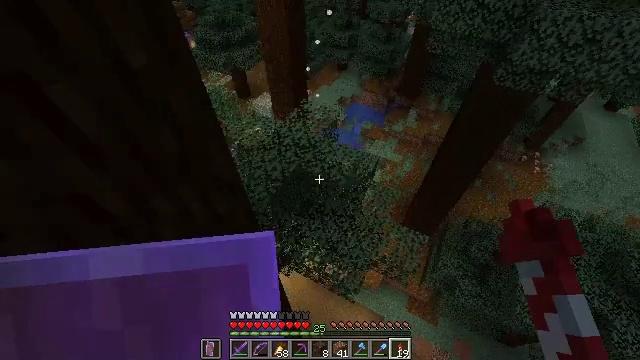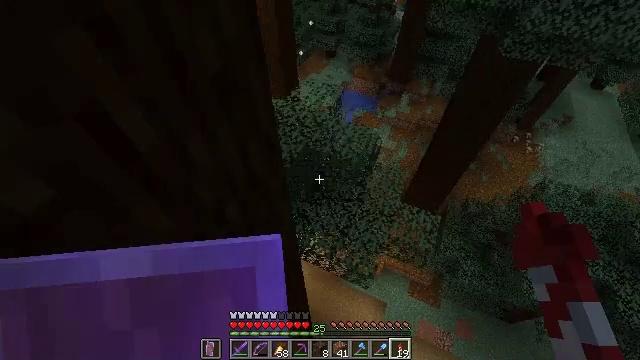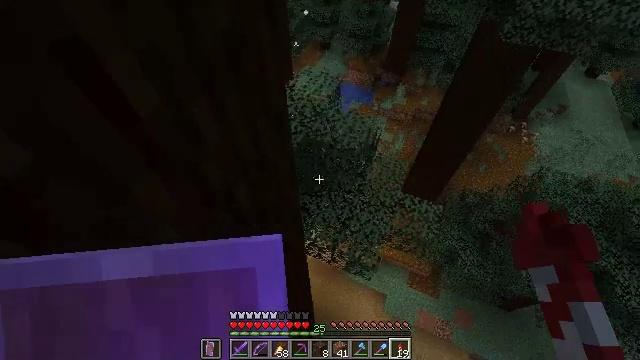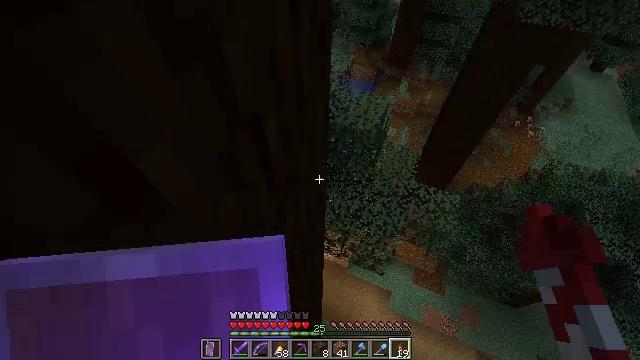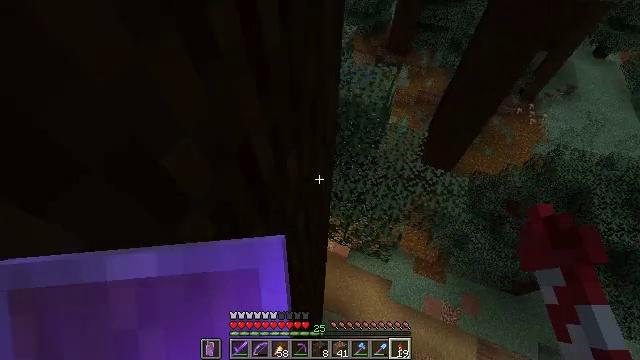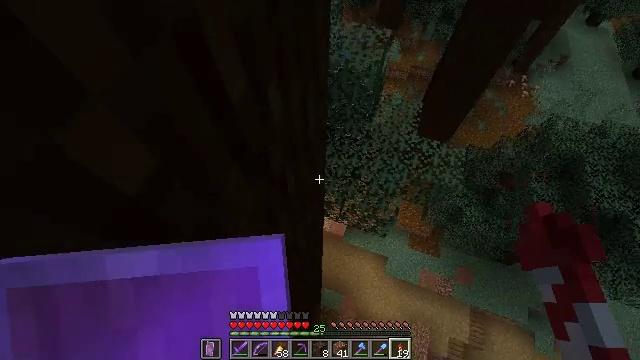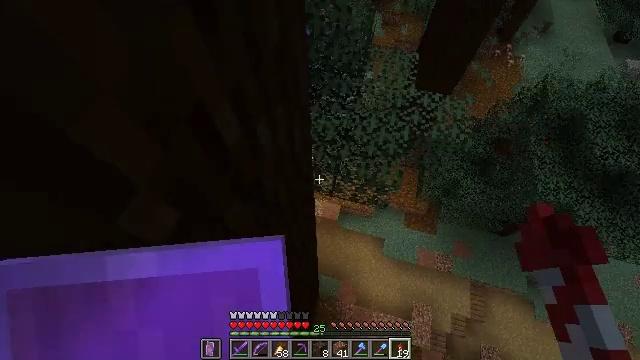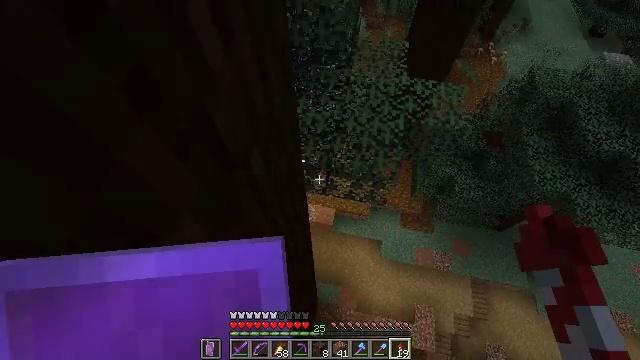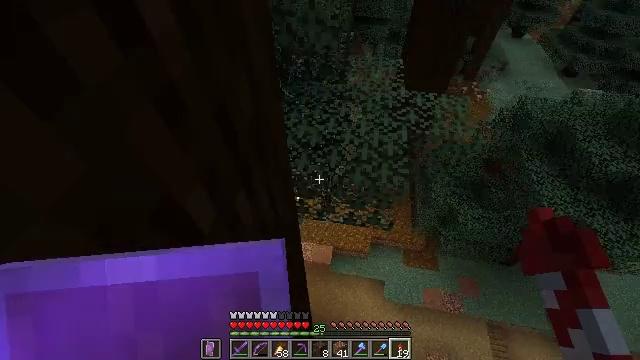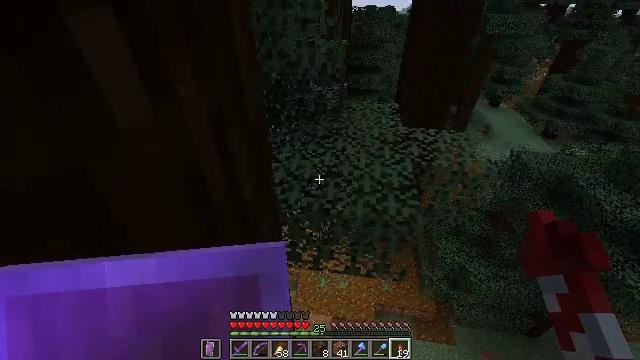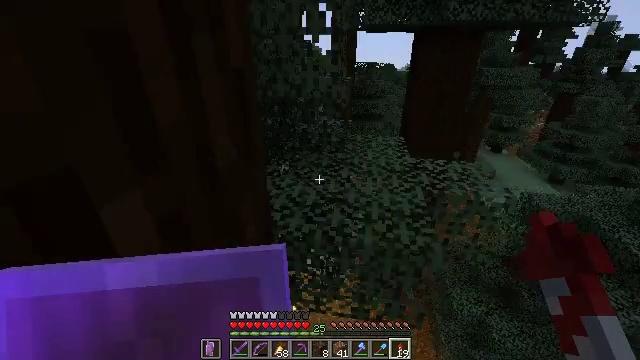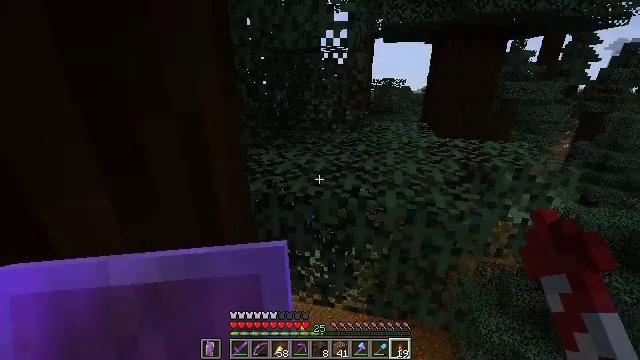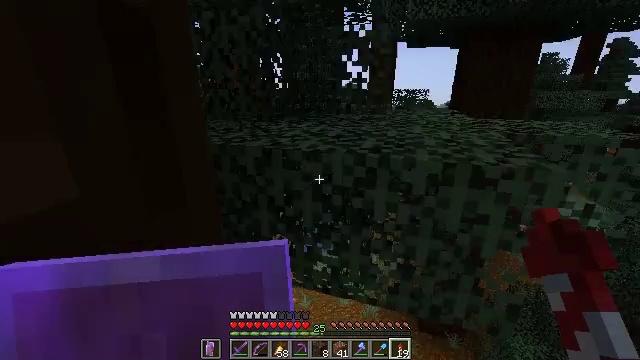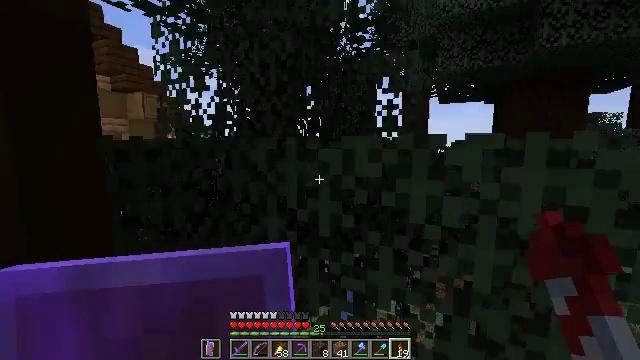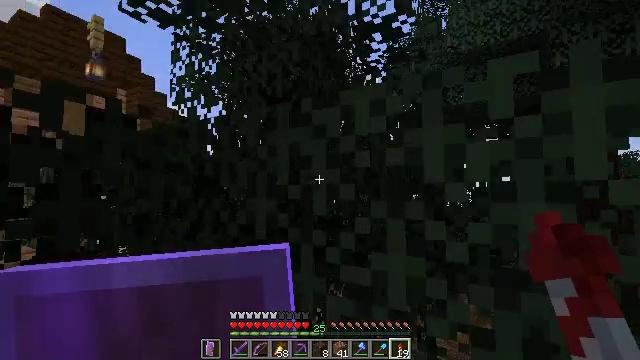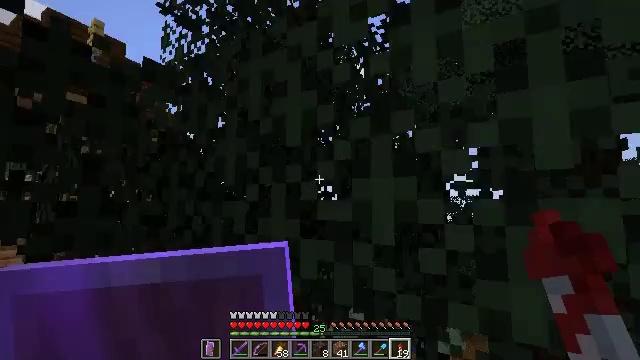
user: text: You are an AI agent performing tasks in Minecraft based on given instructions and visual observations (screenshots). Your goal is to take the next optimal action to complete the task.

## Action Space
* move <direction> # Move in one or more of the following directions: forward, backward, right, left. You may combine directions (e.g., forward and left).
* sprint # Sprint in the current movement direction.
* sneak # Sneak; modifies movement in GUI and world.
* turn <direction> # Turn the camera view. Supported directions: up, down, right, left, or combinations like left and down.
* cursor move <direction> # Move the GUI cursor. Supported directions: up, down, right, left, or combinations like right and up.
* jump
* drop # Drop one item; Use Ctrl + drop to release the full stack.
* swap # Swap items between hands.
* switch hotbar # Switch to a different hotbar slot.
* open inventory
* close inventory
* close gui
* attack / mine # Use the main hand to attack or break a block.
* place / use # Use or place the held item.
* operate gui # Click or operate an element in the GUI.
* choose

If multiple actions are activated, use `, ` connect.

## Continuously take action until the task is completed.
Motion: motion action
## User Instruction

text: Collect spruce leaves for landscaping.
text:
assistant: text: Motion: turn right and down
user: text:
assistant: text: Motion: turn right and down
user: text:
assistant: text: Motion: no_op
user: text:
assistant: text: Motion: turn down
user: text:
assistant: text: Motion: turn right and down
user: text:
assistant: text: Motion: turn right and down
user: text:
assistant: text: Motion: turn right and up
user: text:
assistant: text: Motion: turn right and up
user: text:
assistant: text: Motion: turn right and up
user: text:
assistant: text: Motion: turn left and up
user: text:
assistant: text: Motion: turn left and up
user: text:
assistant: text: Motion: turn left and up
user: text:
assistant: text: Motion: turn left and up
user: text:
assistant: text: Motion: turn left and up
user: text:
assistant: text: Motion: turn up
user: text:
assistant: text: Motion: turn up
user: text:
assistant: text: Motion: turn right and up
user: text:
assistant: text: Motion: turn up
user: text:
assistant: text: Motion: no_op
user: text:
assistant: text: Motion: no_op
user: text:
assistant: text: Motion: no_op
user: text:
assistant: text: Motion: no_op
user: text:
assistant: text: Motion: no_op
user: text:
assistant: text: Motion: turn up
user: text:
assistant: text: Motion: turn up
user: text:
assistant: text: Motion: turn left and up
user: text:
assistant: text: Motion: turn left and up
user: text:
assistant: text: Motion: turn left and up, use / place
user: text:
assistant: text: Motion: turn left and up, use / place
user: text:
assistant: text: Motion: turn left and up, use / place